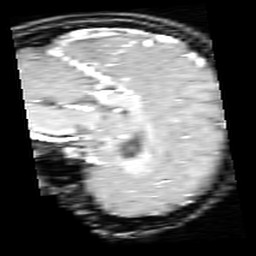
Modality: inplaneT1
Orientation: sagittal
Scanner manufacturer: ge
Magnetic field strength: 3 T
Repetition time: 0.2 s
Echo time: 0.0036 s